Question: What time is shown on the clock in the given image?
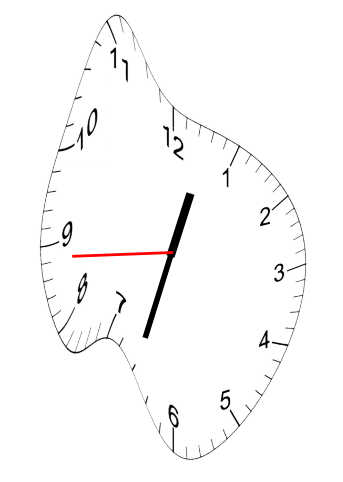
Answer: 12:32:44